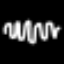
Label: squiggle